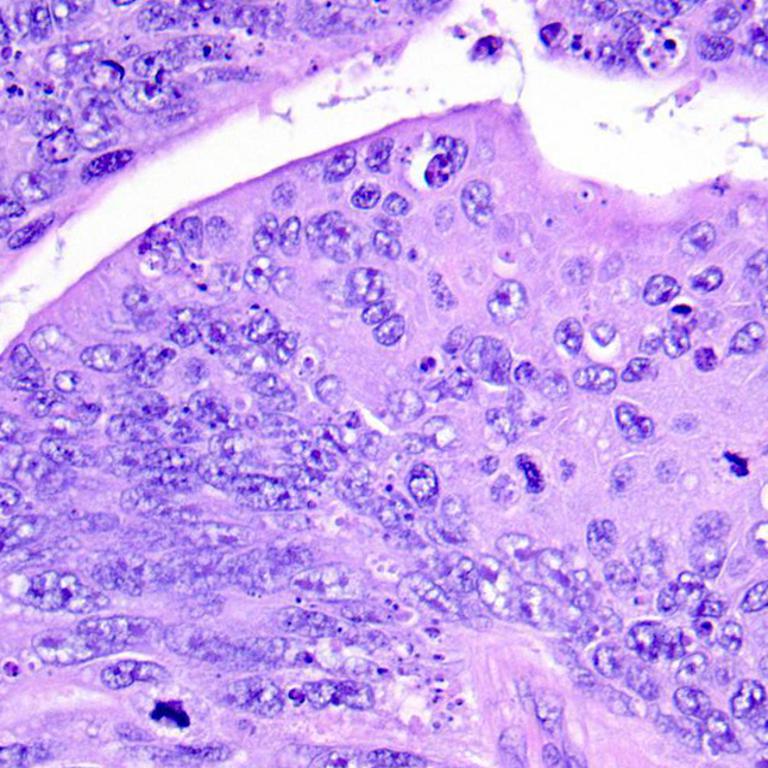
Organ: colon
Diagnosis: adenocarcinomas